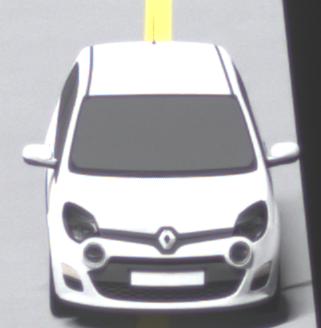
Make: Renault
Model: Twingo 1.2 LEV 16V 75
Detailed model: Twingo (II)
Model produced from: 2012/01
Model produced until: 2014/07
Doors: 3
Color: white
Road condition: dry road
Daytime: not specified
Contrast: high contrast